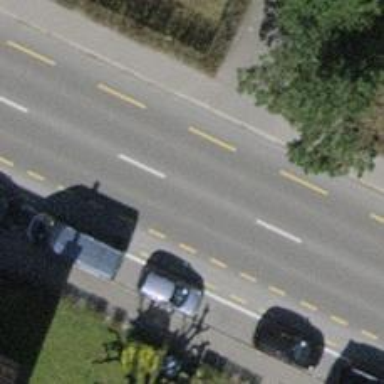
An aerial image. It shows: Secondary road with asphalt surface and designated cycle lane.